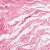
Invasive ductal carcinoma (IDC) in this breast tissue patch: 0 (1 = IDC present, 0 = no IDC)